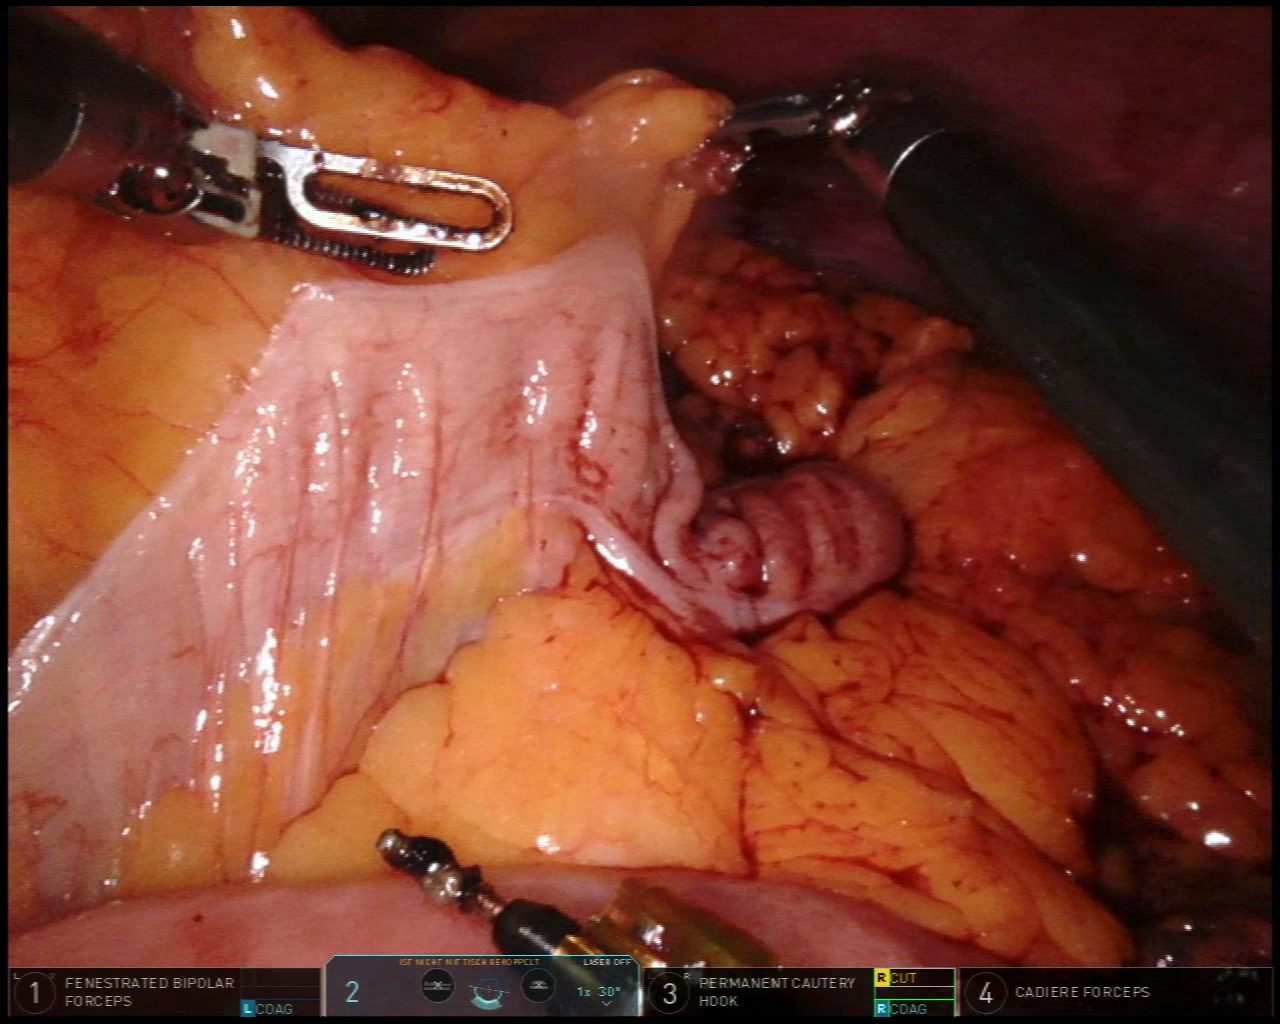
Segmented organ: small_intestine
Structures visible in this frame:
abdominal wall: yes
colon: yes
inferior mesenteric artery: no
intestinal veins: no
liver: no
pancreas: no
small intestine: yes
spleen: no
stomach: no
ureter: no
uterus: no
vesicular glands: no